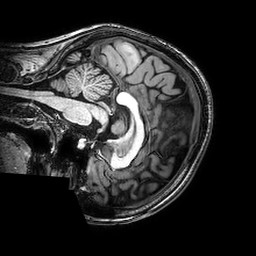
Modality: T1w
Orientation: sagittal
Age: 24
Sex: female
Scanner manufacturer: philips
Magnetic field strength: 3 T
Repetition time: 0.008348 s
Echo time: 0.00384 s